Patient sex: M
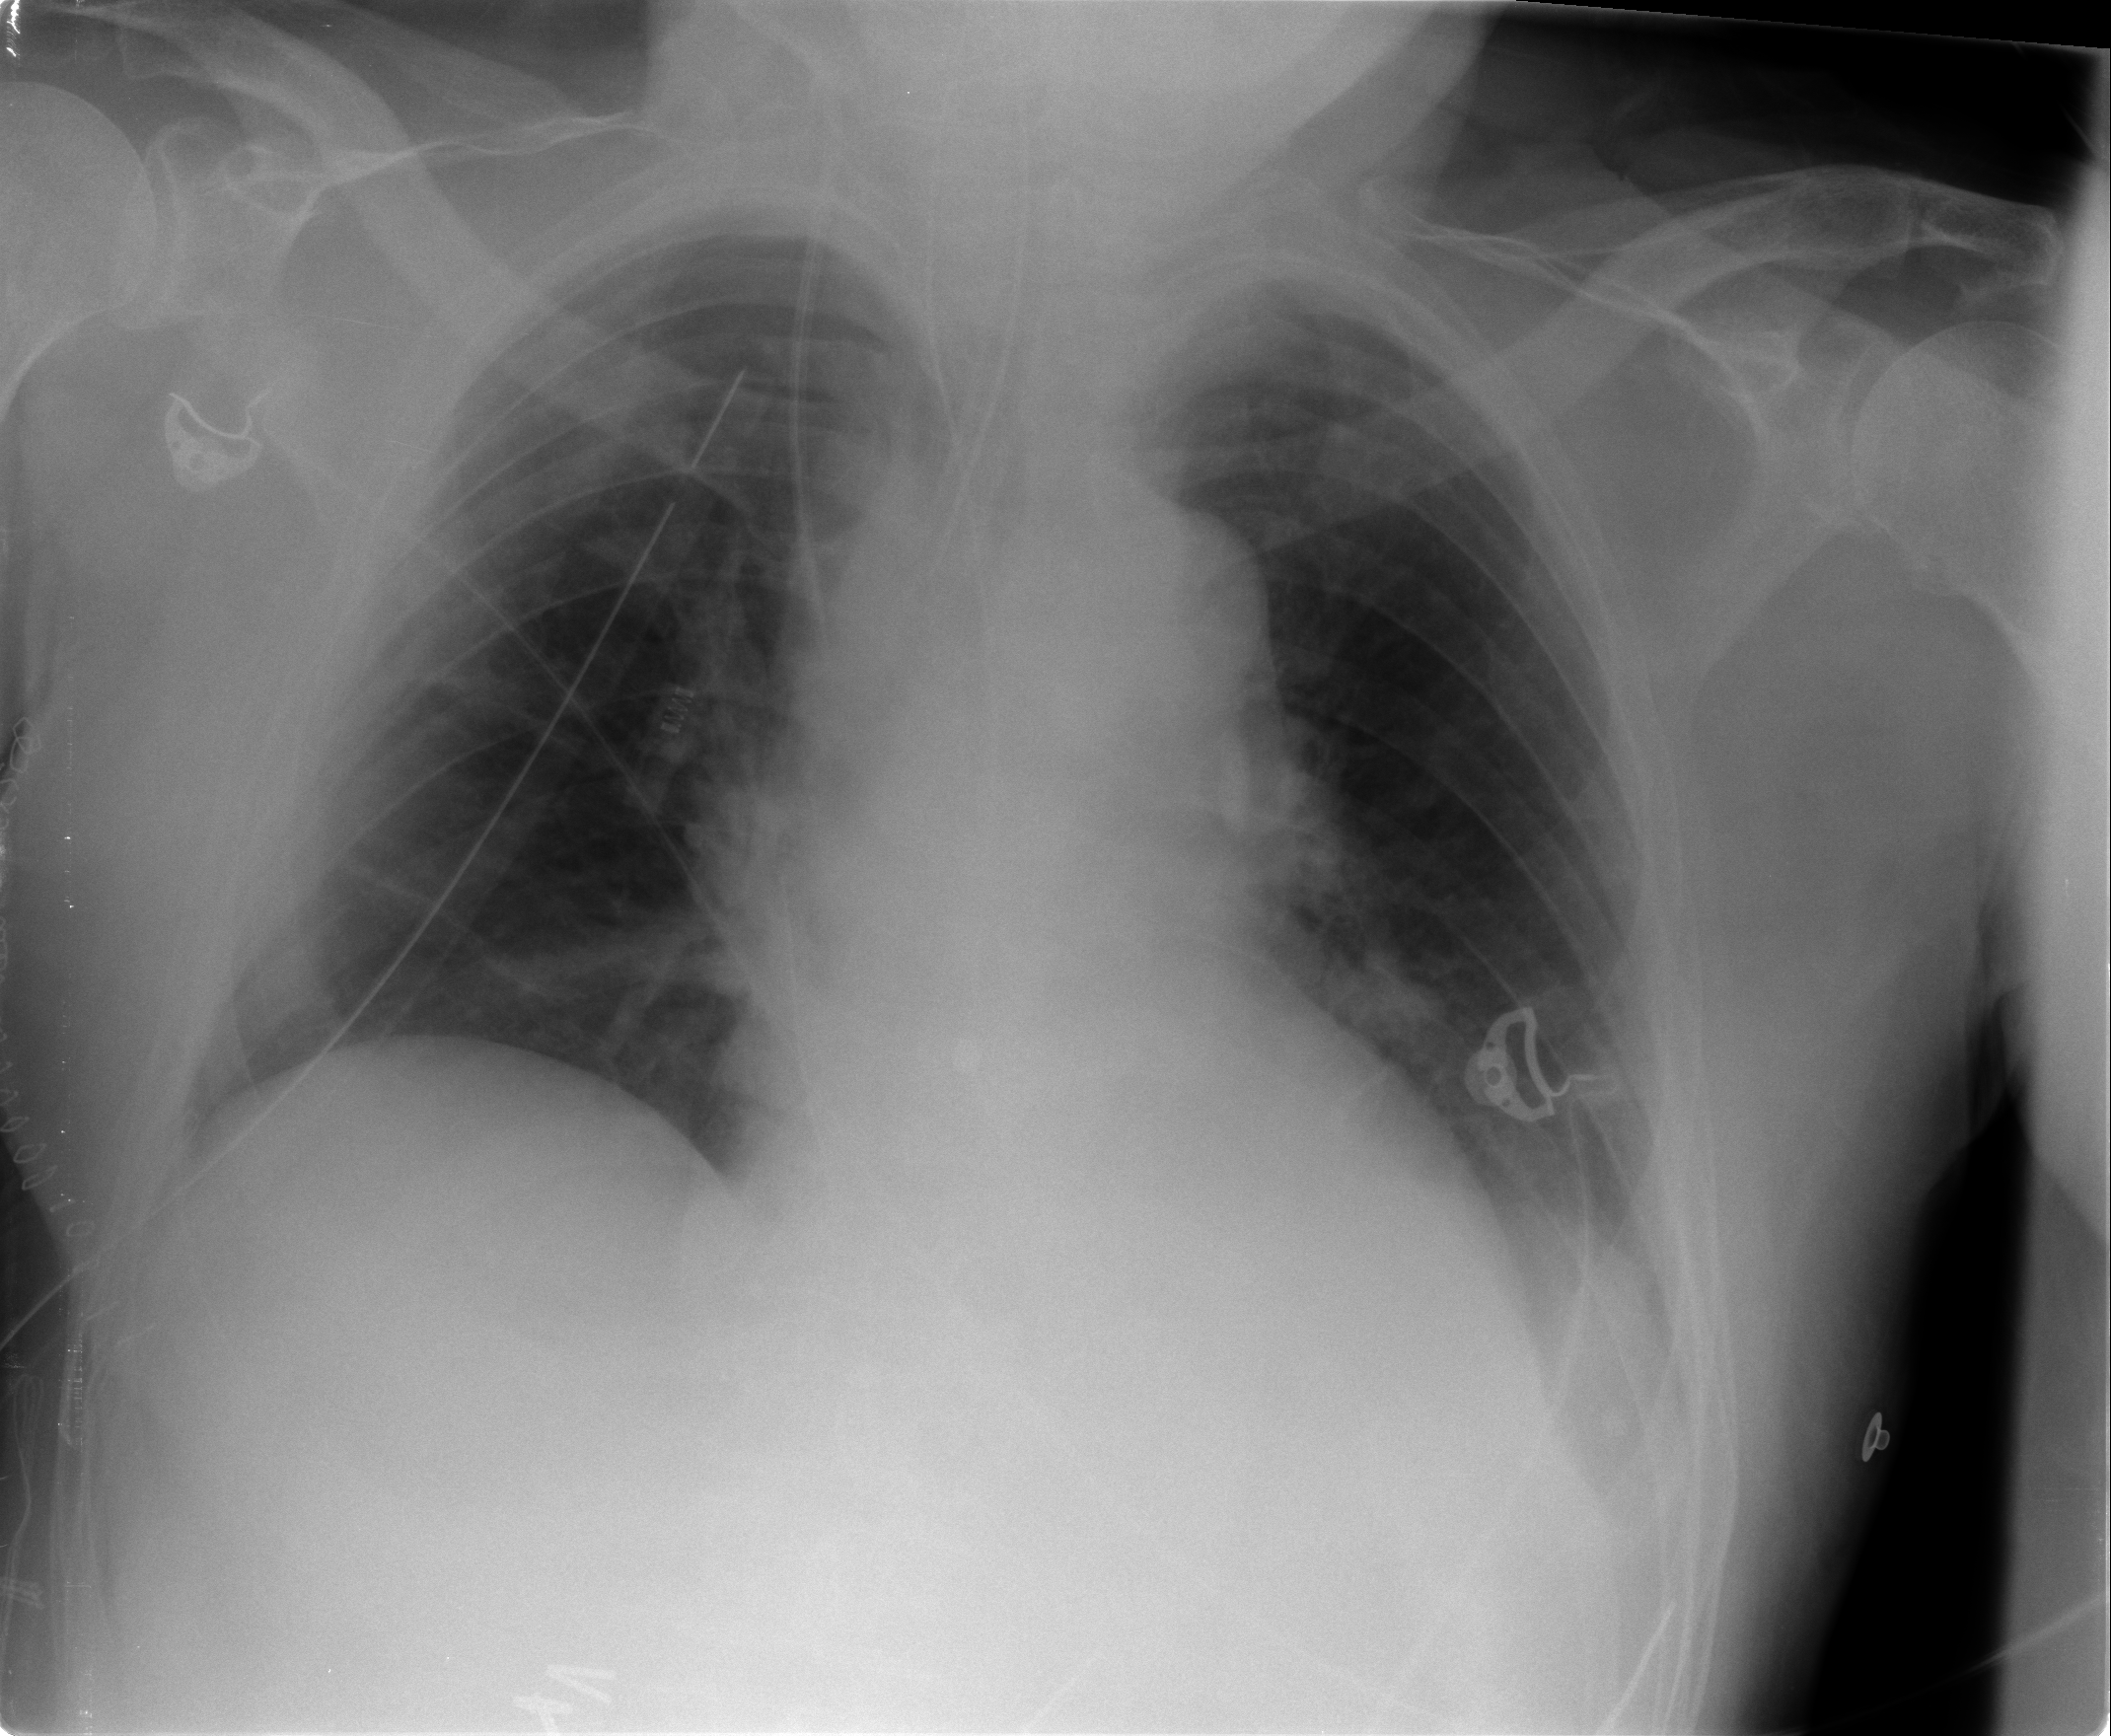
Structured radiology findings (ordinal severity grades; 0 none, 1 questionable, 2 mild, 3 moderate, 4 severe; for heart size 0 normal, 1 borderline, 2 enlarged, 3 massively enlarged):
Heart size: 0
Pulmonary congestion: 1
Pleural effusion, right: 0
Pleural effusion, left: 0
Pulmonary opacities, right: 0
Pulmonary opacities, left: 0
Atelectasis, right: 1
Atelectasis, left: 1